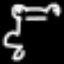
Label: frog